Question: I have many header files 'D1TVC to D12TVC' I need to import into 'DisciplineTableViewController'how can I do this in one line of code in the 'DisciplineTableViewController'similar to the angled framework brackets?
Edit: Forgot the screenshot!

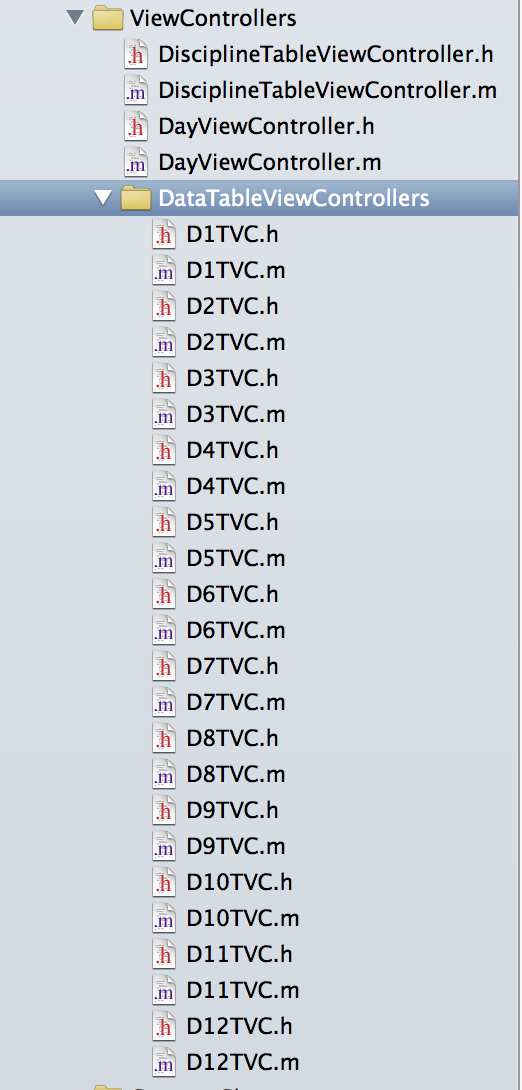
Answer: You need to create other header file that includes 12 D#TVC.h, You can look in that header files that is what they have.
'''
//DTVC.h
#import "D1TVC.h"
#import "D2TVC.h"
#import "D3TVC.h"
#import "D4TVC.h"
#import "D5TVC.h"
#import "D6TVC.h"
#import "D7TVC.h"
#import "D8TVC.h"
#import "D9TVC.h"
#import "D10TVC.h"
#import "D11TVC.h"
#import "D12TVC.h"
'''